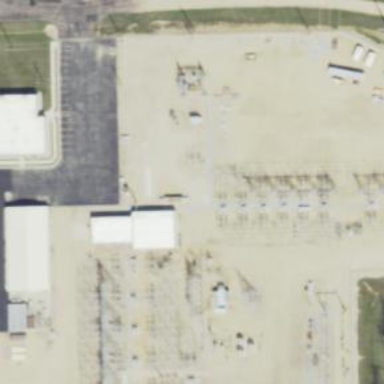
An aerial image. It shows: Switch for power supply.